Interaction volume radius: 5 \u00c5
Interaction volume height: 25 \u00c5
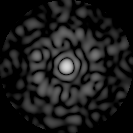
Disorder parameter: 0.862